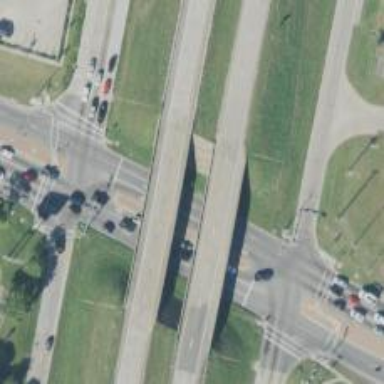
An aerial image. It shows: Primary highway bridge over expressway.